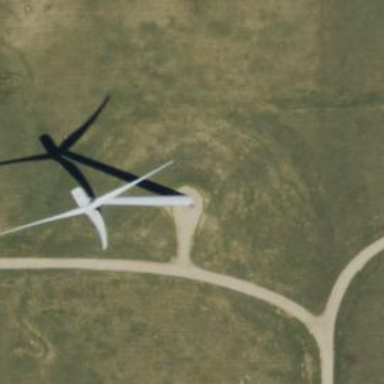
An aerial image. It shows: Wind generator using horizontal axis wind turbines.